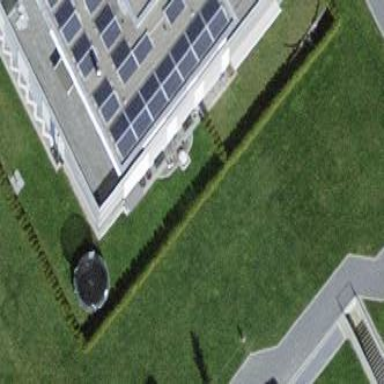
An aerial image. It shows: Solar power generator with photovoltaic panels.